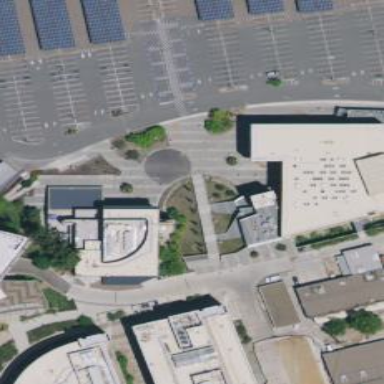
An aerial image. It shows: College building.